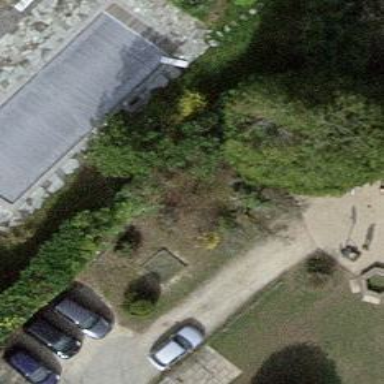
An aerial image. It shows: Evergreen needle-leaved tree.